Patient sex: M
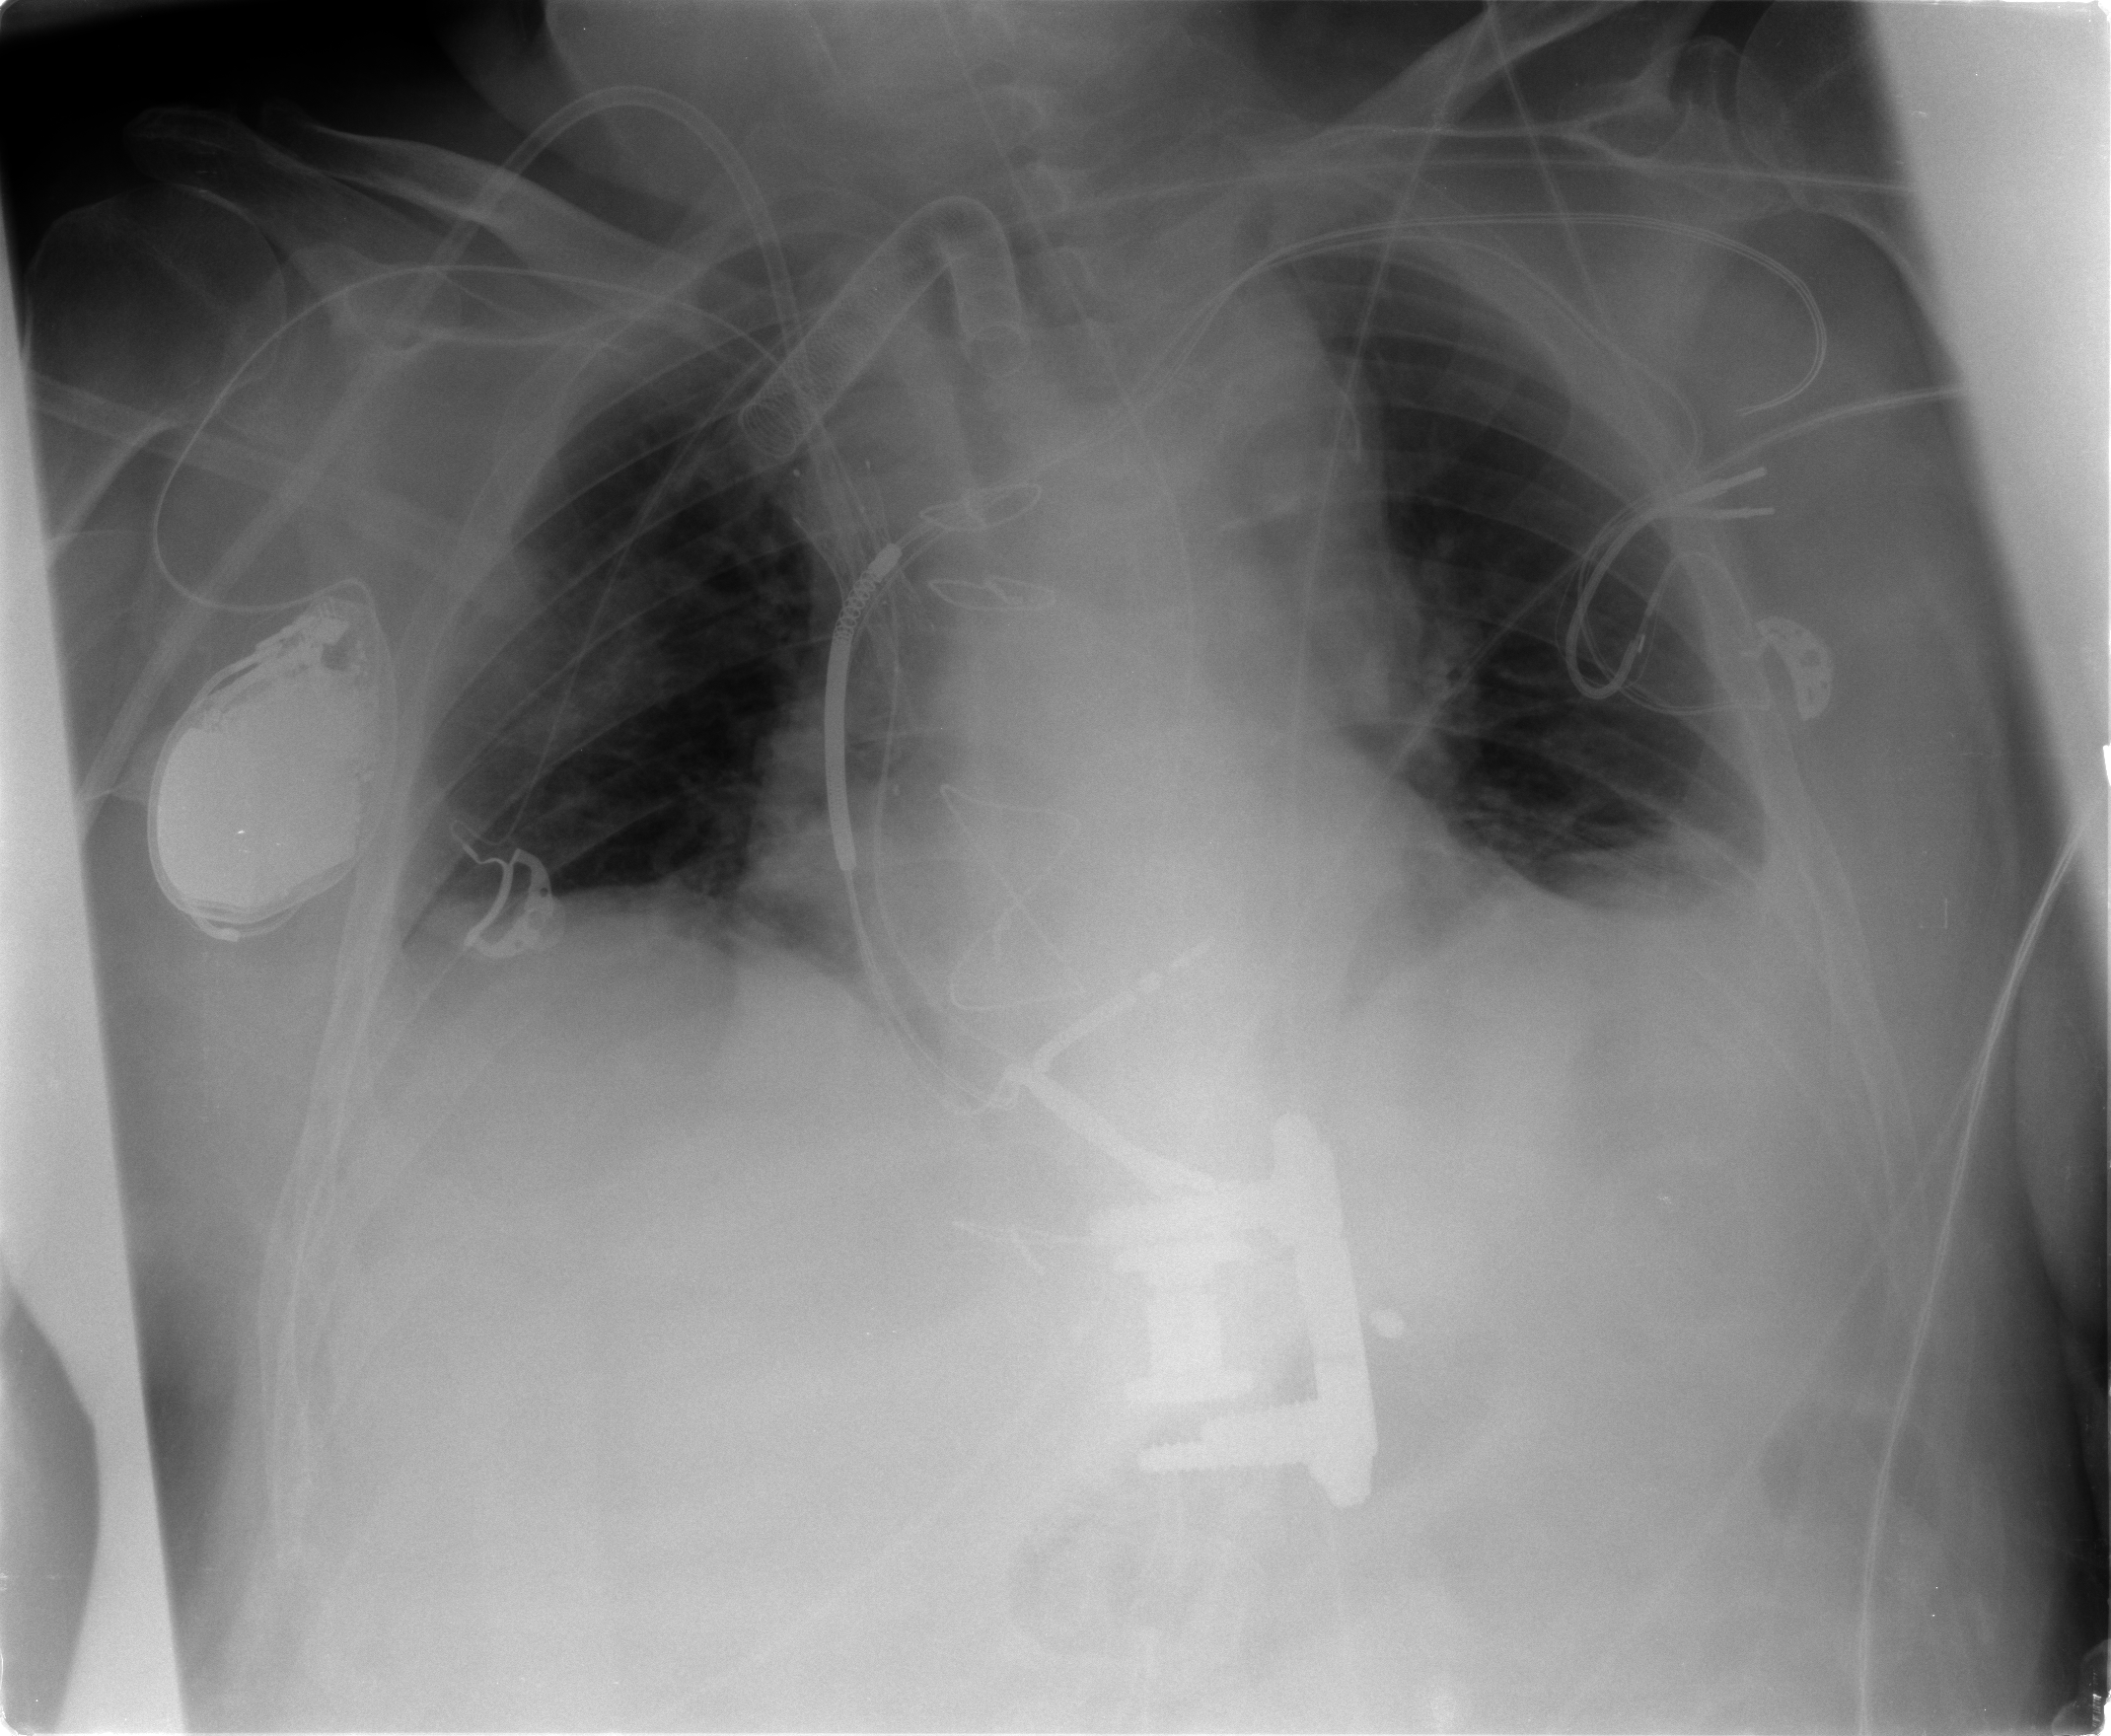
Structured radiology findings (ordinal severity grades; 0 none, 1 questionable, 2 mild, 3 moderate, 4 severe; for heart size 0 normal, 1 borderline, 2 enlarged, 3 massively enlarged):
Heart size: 2
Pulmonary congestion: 1
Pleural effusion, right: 1
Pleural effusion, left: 2
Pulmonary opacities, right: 0
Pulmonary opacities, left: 0
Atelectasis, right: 1
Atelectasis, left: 2